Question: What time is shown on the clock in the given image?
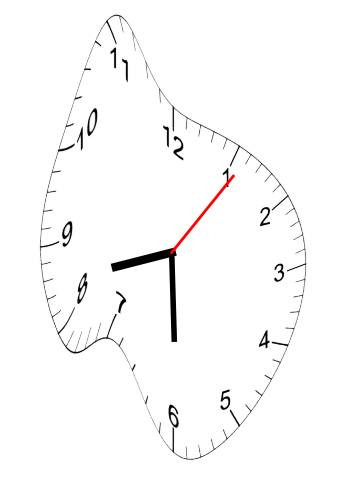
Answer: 08:30:06